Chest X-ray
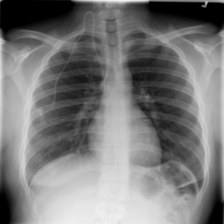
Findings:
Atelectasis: negative
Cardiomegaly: negative
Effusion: negative
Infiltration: positive
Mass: negative
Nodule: negative
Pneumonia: negative
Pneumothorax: negative
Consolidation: negative
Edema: negative
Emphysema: negative
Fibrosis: negative
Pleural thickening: negative
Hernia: negative